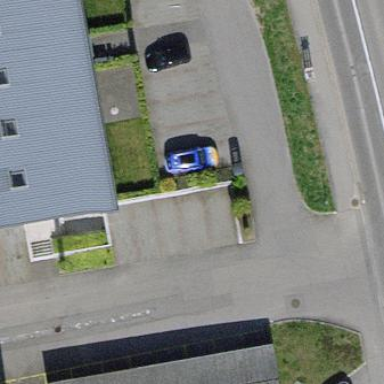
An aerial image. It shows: Street-side parking area.